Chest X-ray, AP view. Patient: 38 years old, sex F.
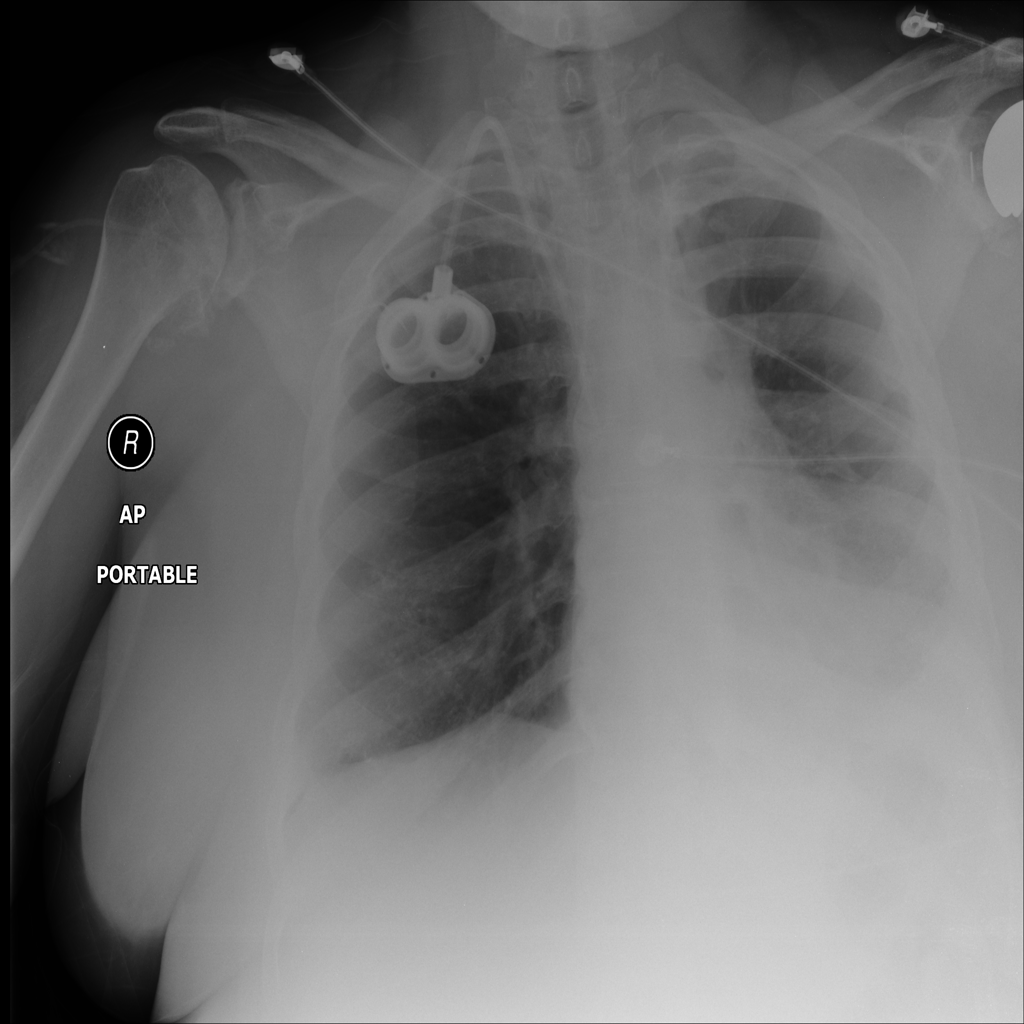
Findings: No Finding